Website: ulta-beauty
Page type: store-pickup
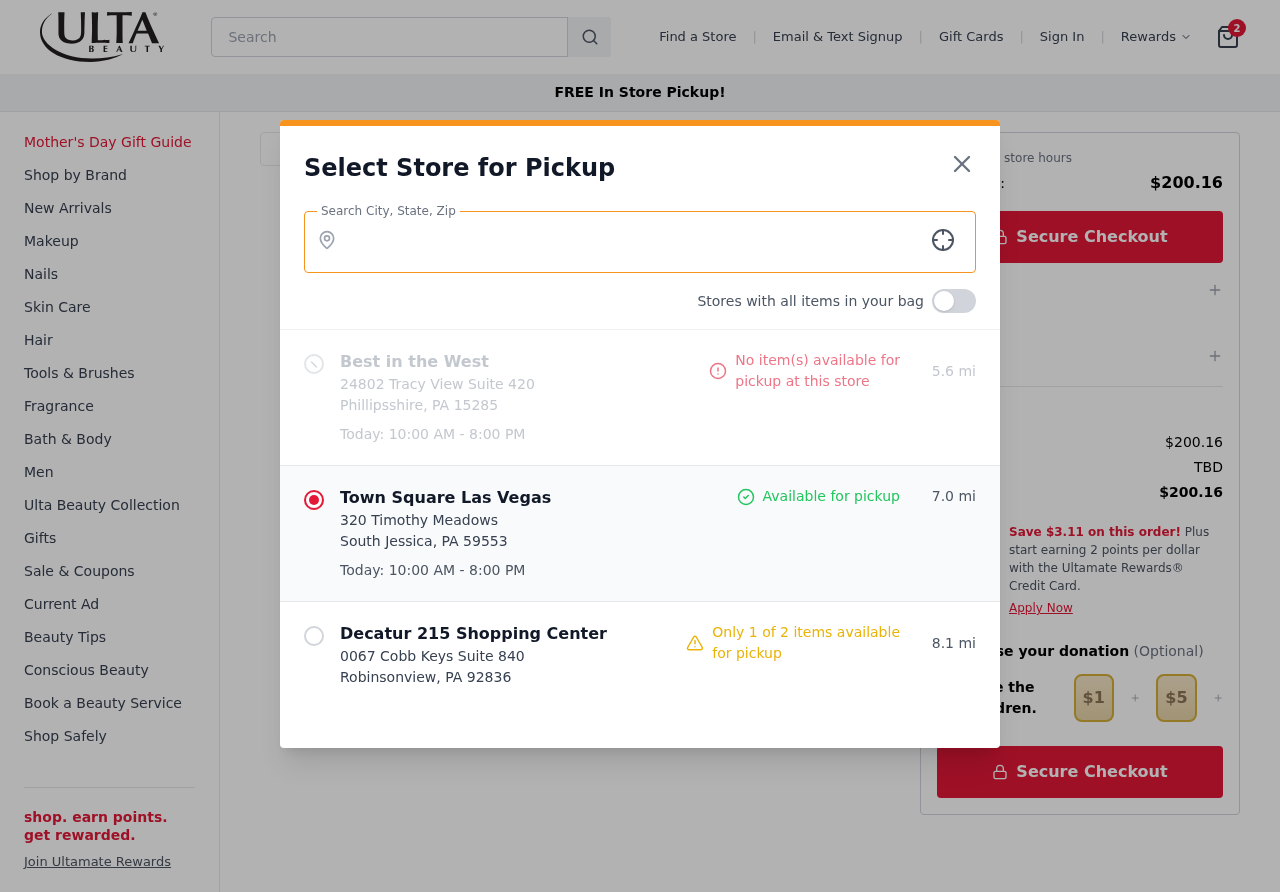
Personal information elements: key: PII_CITY
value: New Marisatown
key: PII_LOCATION1_CITY_STATE_ZIP
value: Phillipsshire, PA 15285
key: PII_LOCATION1_NAME
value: Best in the West
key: PII_LOCATION1_STREET
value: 24802 Tracy View Suite 420
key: PII_LOCATION2_CITY_STATE_ZIP
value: South Jessica, PA 59553
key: PII_LOCATION2_NAME
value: Town Square Las Vegas
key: PII_LOCATION2_STREET
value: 320 Timothy Meadows
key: PII_LOCATION3_CITY_STATE_ZIP
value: Robinsonview, PA 92836
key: PII_LOCATION3_NAME
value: Decatur 215 Shopping Center
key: PII_LOCATION3_STREET
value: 0067 Cobb Keys Suite 840
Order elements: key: ORDER_NUM_ITEMS
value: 2
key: ORDER_TOTAL
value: $200.16
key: ORDER_SUBTOTAL
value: $200.16
Search elements: key: HEADER_SEARCH
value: Search
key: SEARCH_STORE_LOCATION
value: New Marisatown